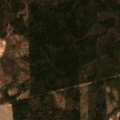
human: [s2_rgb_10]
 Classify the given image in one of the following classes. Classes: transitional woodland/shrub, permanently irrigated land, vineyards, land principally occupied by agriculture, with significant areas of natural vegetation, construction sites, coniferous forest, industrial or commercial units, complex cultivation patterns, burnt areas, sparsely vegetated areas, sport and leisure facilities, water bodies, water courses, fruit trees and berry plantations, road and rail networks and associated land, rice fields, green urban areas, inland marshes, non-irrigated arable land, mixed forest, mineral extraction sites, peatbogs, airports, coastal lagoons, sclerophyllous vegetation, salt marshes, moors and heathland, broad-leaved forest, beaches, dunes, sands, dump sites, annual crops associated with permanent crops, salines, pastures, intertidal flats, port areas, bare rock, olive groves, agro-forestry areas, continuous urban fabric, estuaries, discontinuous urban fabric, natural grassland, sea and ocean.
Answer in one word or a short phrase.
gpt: pastures, coniferous forest, mixed forest, transitional woodland/shrub